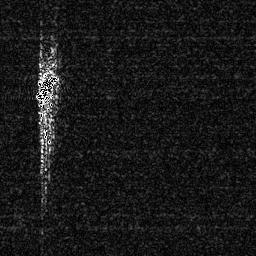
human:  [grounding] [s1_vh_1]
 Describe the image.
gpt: In the satellite image, there is  <ref>1 medium ship </ref> <box>[[12, 26, 23, 43, 0]]</box> located at left.